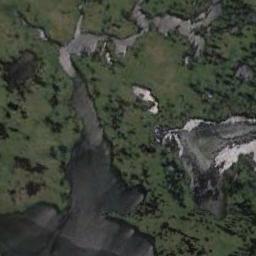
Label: wetland